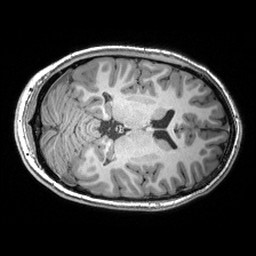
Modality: T1w
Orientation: coronal
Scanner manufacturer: siemens
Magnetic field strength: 3 T
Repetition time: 2.53 s
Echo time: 0.00299 s